Question: This is my object model:
A Client can have many Projects (optional), but a Project must have only one Client (required).
A MemoEntry can have only one Project (optional), and there can be different MemoEntry(s) with the same Project (optional).

Upon Delete:
- - - -
Code that is called upon Delete of Client, Project or MemoEntry inside each of their own TableViewControllers:
'''
// Delete the managed object.
NSManagedObjectContext *context = [self.fetchedResultsController managedObjectContext];
[context deleteObject:[self.fetchedResultsController objectAtIndexPath:indexPath]];
NSError *error;
if (![context save:&error]) {
// Update to handle the error appropriately.
NSLog(@"MyApp - Unresolved error %@, %@", error, [error userInfo]);
exit(-1); // Fail
}
'''
Problem in bold:
If I create a Project and then delete it's parent Client, the code correctly follows into the 'IF' statement. If I access the "deleted" Client, it is still there and I can edit 'clientName' and other properties, save it and all fine. I can go to the Projects and open the Project and see the updated Client's 'clientName'.
Are my delete rules not set up properly? Does calling '[context save:&error]' saves the delete, even if it goes on error? Any thoughts?
*edit - Line where breakpoint error stops:
'''
NSEntityDescription *entity = [NSEntityDescription entityForName:@"Client" inManagedObjectContext:passedManagedObjectContext];
'''
Error thrown:
'''
Terminating app due to uncaught exception 'NSInternalInconsistencyException', reason: '+entityForName: could not locate an NSManagedObjectModel for entity name 'Client''
*** Call stack at first throw:
(
0 CoreFoundation 0x30897ed3 __exceptionPreprocess + 114
1 libobjc.A.dylib 0x3002f811 objc_exception_throw + 24
2 CoreData 0x3162f575 +[NSEntityDescription entityForName:inManagedObjectContext:] + 124
3 EasyMemo 0x00008ebb -[EditingViewController viewWillAppear:] + 1478
4 UIKit 0x31ec4d9b -[UINavigationController _startTransition:fromViewController:toViewController:] + 610
5 UIKit 0x31ec4ac3 -[UINavigationController _startDeferredTransitionIfNeeded] + 182
6 UIKit 0x31ebd21b -[UINavigationController pushViewController:transition:forceImmediate:] + 606
7 UIKit 0x31ebcfb3 -[UINavigationController pushViewController:animated:] + 34
8 EasyMemo 0x000058fd -[DetailProjectViewController tableView:didSelectRowAtIndexPath:] + 368
9 UIKit 0x31f7ae6f -[UITableView _selectRowAtIndexPath:animated:scrollPosition:notifyDelegate:] + 662
10 UIKit 0x31f772af -[UITableView _userSelectRowAtIndexPath:] + 130
11 Foundation 0x349c7e8d __NSFireDelayedPerform + 368
12 CoreFoundation 0x3084e7fb __CFRUNLOOP_IS_CALLING_OUT_TO_A_TIMER_CALLBACK_FUNCTION__ + 14
13 CoreFoundation 0x3084e2ad __CFRunLoopDoTimer + 860
14 CoreFoundation 0x3081f7a5 __CFRunLoopRun + 1088
15 CoreFoundation 0x3081f277 CFRunLoopRunSpecific + 230
16 CoreFoundation 0x3081f17f CFRunLoopRunInMode + 58
17 GraphicsServices 0x31e445f3 GSEventRunModal + 114
18 GraphicsServices 0x31e4469f GSEventRun + 62
19 UIKit 0x31e51123 -[UIApplication _run] + 402
20 UIKit 0x31e4f12f UIApplicationMain + 670
21 EasyMemo 0x0000259f main + 70
22 EasyMemo 0x00002554 start + 40
)
terminate called after throwing an instance of 'NSException'
'''
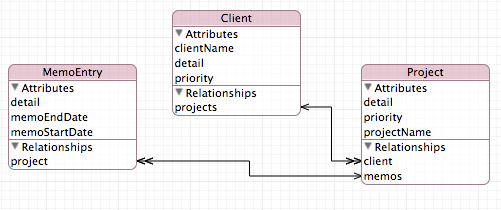
Answer: Found the problem:
I was using the Books example for adding.
And I was passing the addingManagedObjectContext they have when just calling the objects without adding.
So it was empty...